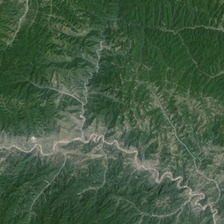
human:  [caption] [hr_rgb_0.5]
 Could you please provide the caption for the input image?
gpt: it is a piece of green mountain .

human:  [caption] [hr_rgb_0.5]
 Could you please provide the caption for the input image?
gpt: it is a piece of green mountain .

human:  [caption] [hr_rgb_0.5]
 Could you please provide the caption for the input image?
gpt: it is a piece of green mountain .

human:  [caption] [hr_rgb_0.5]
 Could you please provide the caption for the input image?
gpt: it is a piece of green mountain .

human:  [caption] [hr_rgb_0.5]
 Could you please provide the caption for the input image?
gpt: it is a piece of green mountain .